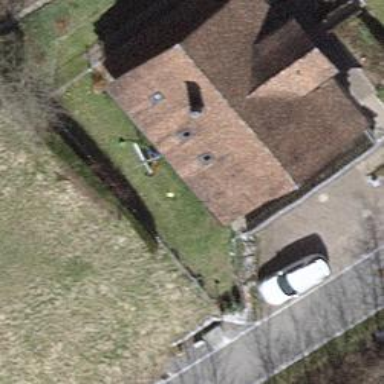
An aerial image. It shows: Detached building.